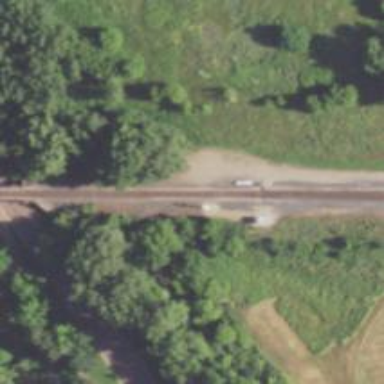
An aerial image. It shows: Railway signal.